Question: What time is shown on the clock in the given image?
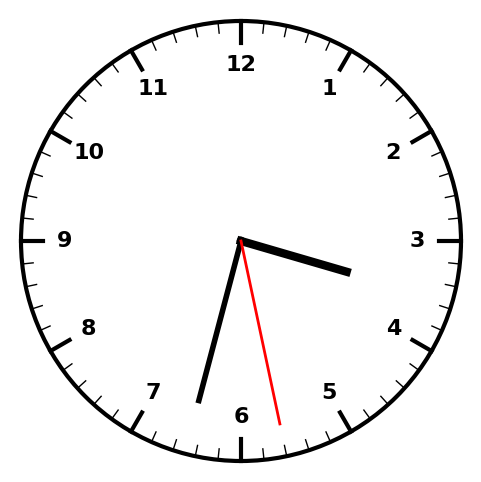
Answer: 03:32:28